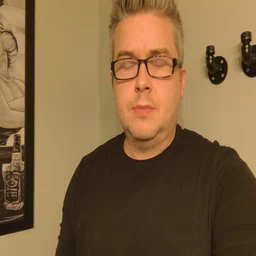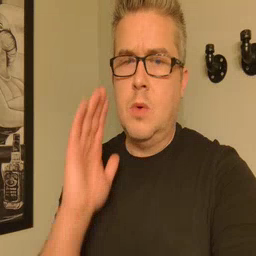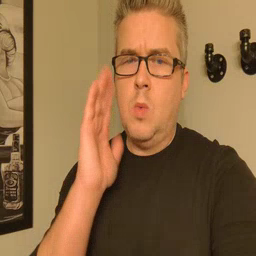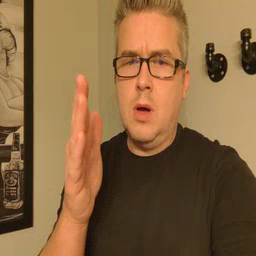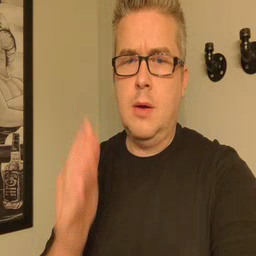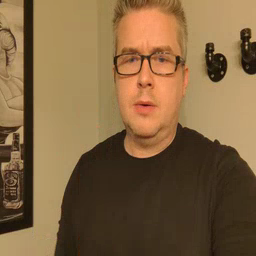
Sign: will